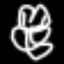
Label: frog